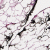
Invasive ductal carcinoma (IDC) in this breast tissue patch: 0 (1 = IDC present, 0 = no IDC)